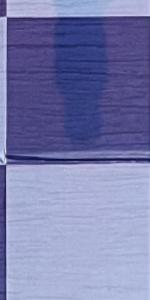
Label: Empty